Field crop: maize
Growth stage: 1
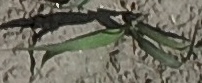
Species: sorghum